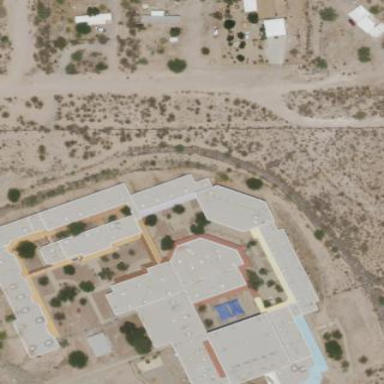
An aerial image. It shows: School building.